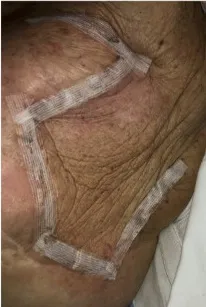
Timeline of events and interval images of the chest wall lesion. Posterior view after left forequarter amputation, and ,skin/muscle flaps (image from Month 11).
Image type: medical_photograph (skin_photograph)